Question: Branching guidance usually describes an immortal "Main" branch, with features branched from Main, and merged back to Main, and Releases branched from Main, with further branches of a Release as necessary for Service Packs, RTMs, etc. The guidance regarding Main is often simplified to "no trash in Main."
I'm working with a group that releases regularly (as often as monthly) and serially. To them it seems unnecessary to ever return work to the Main branch. They use TFS 2010--diagramatically their branching structure looks like this:

Daily builds on a branch are made; eventually the branch goes to production. Any hotfixes to a branch are applied directly to that branch, and optionally merged forward to any future in-flight branches.
This group's branching strategy has been described perjoratively as the "Cascading Branches Antipattern." But is it really, given that these branches release to production, and then (usually) have a fairly short time to live?
Is this practice of cascading branches in TFS sustainable over the long term. If not, what are the limits, and when (after how many branches) might they be reached?
Is there any reason to NOT "destroy" Main, R1, R2 (etc.) eventually, or is there a "gotcha" that will prevent destroying and reclamation of space on the SQL server that is hosting the source code repository?
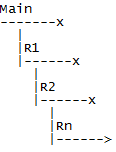
Answer: Cascading branches can work. I also can't think of any technical reason why destroying very old (preferrably archived) branches would impact the newer cascaded branches. Here are some issues to consider:
1. Developers have to map a new branch to their workspace after every release.
2. Developers have to manually move any work to a new branch if they weren't able to check it in before release (vs. just checking in to the same working Dev or Main branch after release.)
3. If you have one or more developers working in a child branch of Rn and a decision is made to move their work to Rn+1 then a baseless merge will be required to avoid checking into the original parent Rn branch.
4. MAKE SURE YOU SECURELY LOCK EACH BRANCH after release. All those branches will increase risk of a developer accidentally checking in a change to a released branch.
5. You need to adjust build definitions and any other path-specific artifacts after each cascade. If all development just works out of Dev (or Main) then the primary workspace and related build/project artifacts remain the same over time.
6. How do you work on a parallel features in isolation when you don't know which feature(s) will ship in Rn? (If you have a main branch the you can have multiple child feature dev branches from Main, then merge a feature branch only when it is stable and ready to merged to ship in the next release.)
I believe Jeff Levinson did a presentation that described branching evolution starting with single branch, then cascading branch, then Main+Release and a couple variations (while describing pros and cons of each). Check out <URL>.
Enjoy!